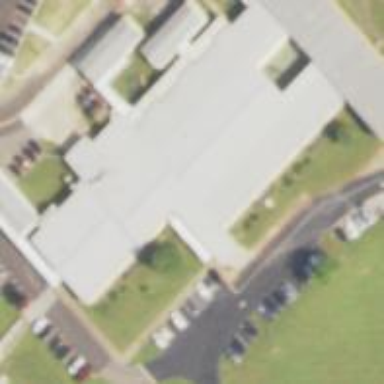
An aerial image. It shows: School.